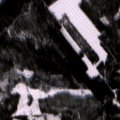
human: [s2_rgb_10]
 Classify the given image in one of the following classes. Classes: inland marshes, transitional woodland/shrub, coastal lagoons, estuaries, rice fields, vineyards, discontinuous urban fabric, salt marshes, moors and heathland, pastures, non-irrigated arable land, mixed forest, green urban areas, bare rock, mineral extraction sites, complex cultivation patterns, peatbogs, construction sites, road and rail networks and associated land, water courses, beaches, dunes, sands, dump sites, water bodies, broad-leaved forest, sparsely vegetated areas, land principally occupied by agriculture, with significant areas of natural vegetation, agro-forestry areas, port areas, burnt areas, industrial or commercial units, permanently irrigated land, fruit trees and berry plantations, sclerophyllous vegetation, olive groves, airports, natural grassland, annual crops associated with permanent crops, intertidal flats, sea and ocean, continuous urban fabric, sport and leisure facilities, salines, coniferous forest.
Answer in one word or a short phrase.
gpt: land principally occupied by agriculture, with significant areas of natural vegetation, coniferous forest, mixed forest